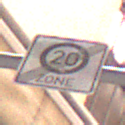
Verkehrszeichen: EndeZone20
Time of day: Midday
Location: Outdoor (Urban)
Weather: PartlyCloudy
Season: NotSpecified
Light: Natural